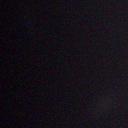
Screen state: off